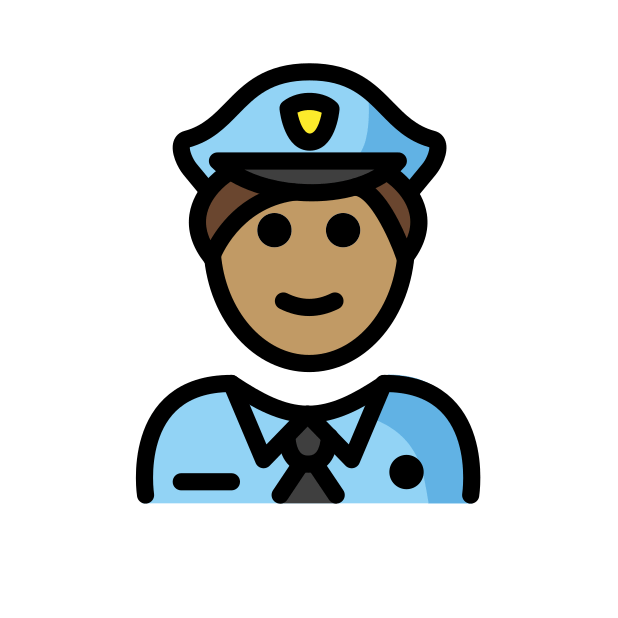
police officer: medium skin tone